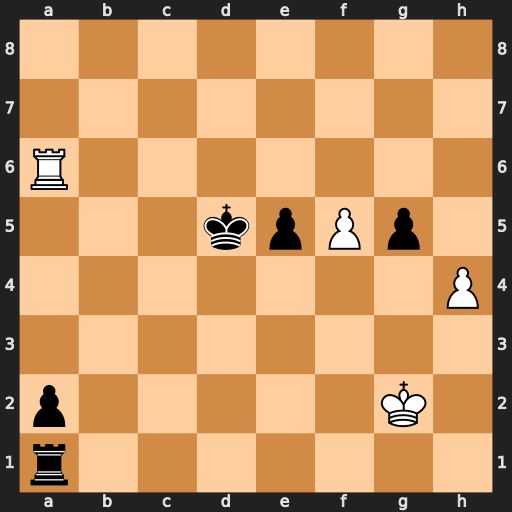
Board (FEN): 8/8/R7/3kpPp1/7P/8/p5K1/r7
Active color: w
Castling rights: -
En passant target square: -
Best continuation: hxg5 Rc1 Rxa2